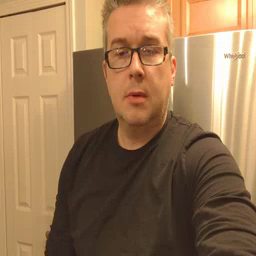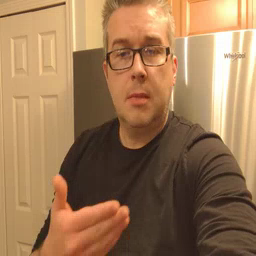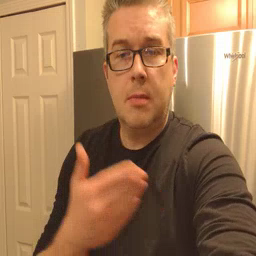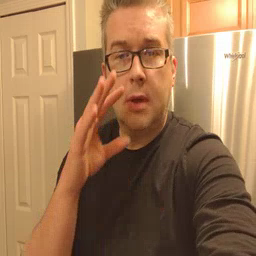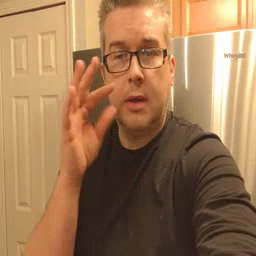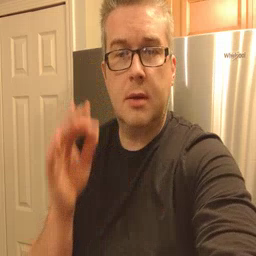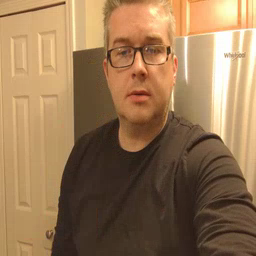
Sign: kitty